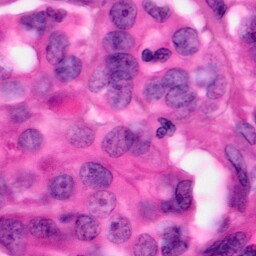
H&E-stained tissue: Pancreatic